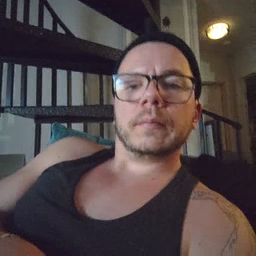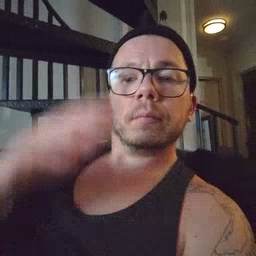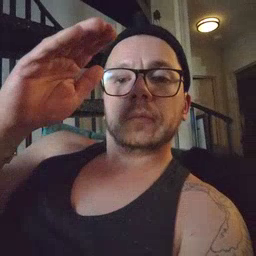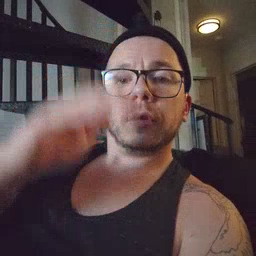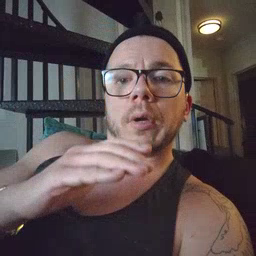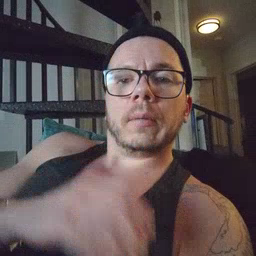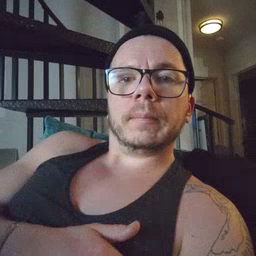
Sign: child